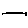
Label: line